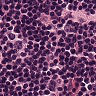
Metastatic tissue present: no